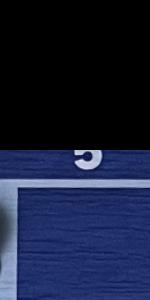
Label: Empty